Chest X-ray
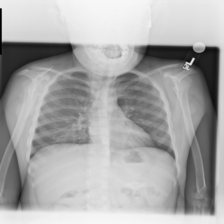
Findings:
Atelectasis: negative
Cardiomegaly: negative
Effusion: negative
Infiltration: negative
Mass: negative
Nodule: negative
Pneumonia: negative
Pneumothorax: negative
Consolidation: negative
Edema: negative
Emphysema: negative
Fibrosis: negative
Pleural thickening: negative
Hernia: negative